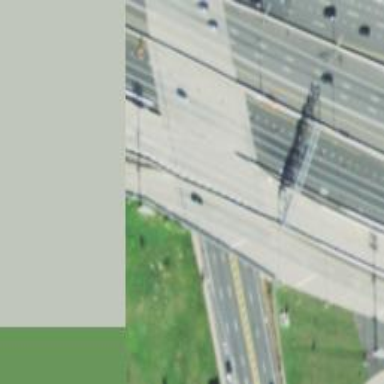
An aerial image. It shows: Motorway bridge with asphalt surface.